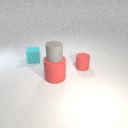
small gray rubber cylinder above large red rubber cylinder